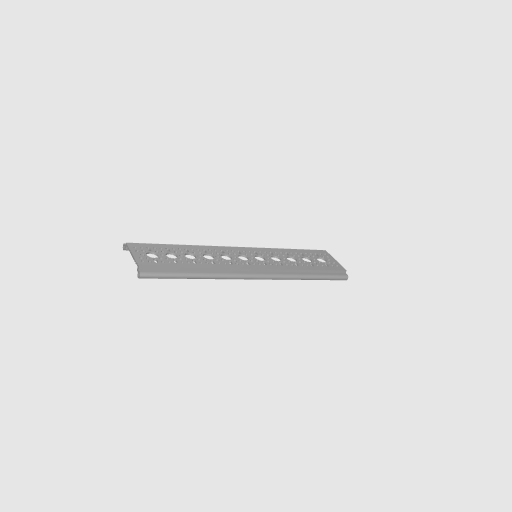
Part: RailChannel11H